Field crop: maize
Growth stage: 2
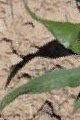
Species: maize